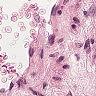
Metastatic tissue present: no